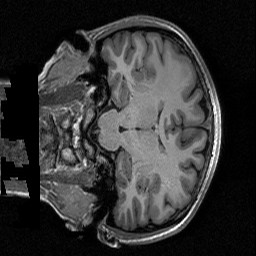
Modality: T1w
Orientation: coronal